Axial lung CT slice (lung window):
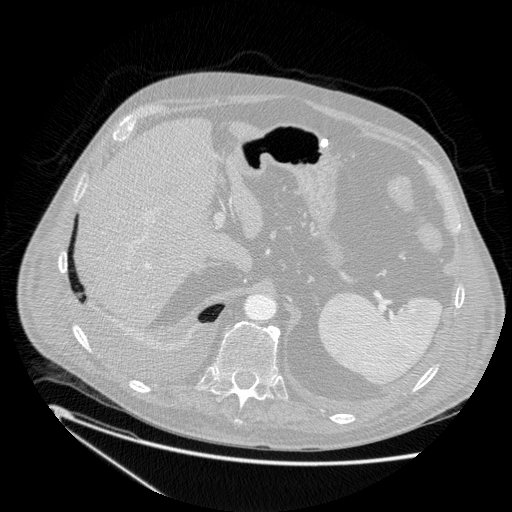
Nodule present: no